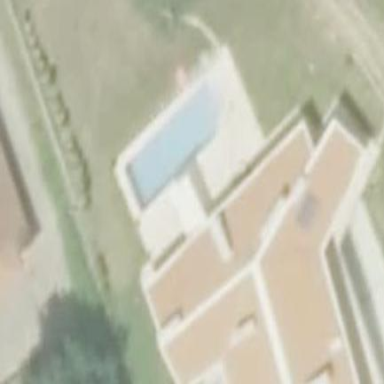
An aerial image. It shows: Swimming pool located in leisure land.